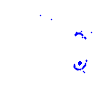
Particle: proton